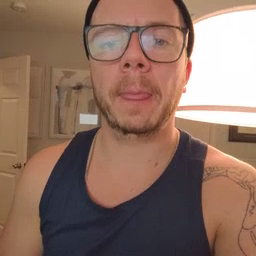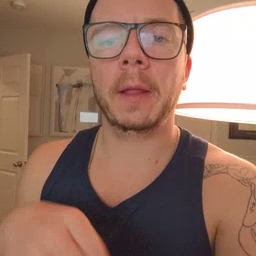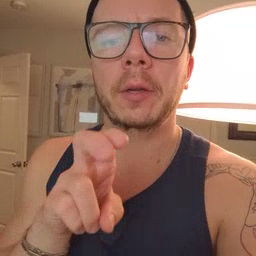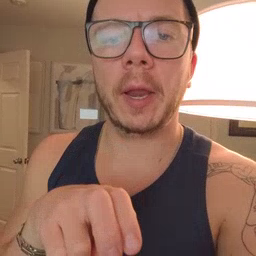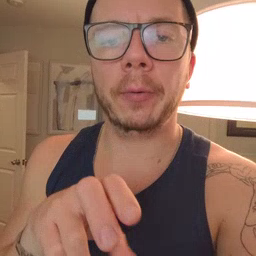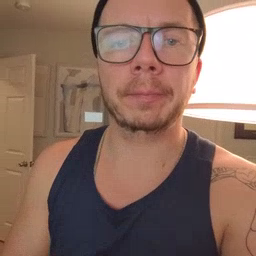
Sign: chair